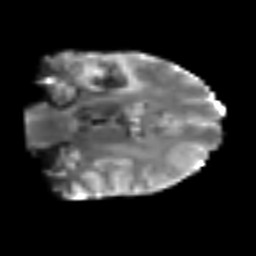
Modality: T2w
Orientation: coronal
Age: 49
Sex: male
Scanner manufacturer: siemens
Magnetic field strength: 3 T
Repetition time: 6.1 s
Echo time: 0.101 s